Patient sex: M
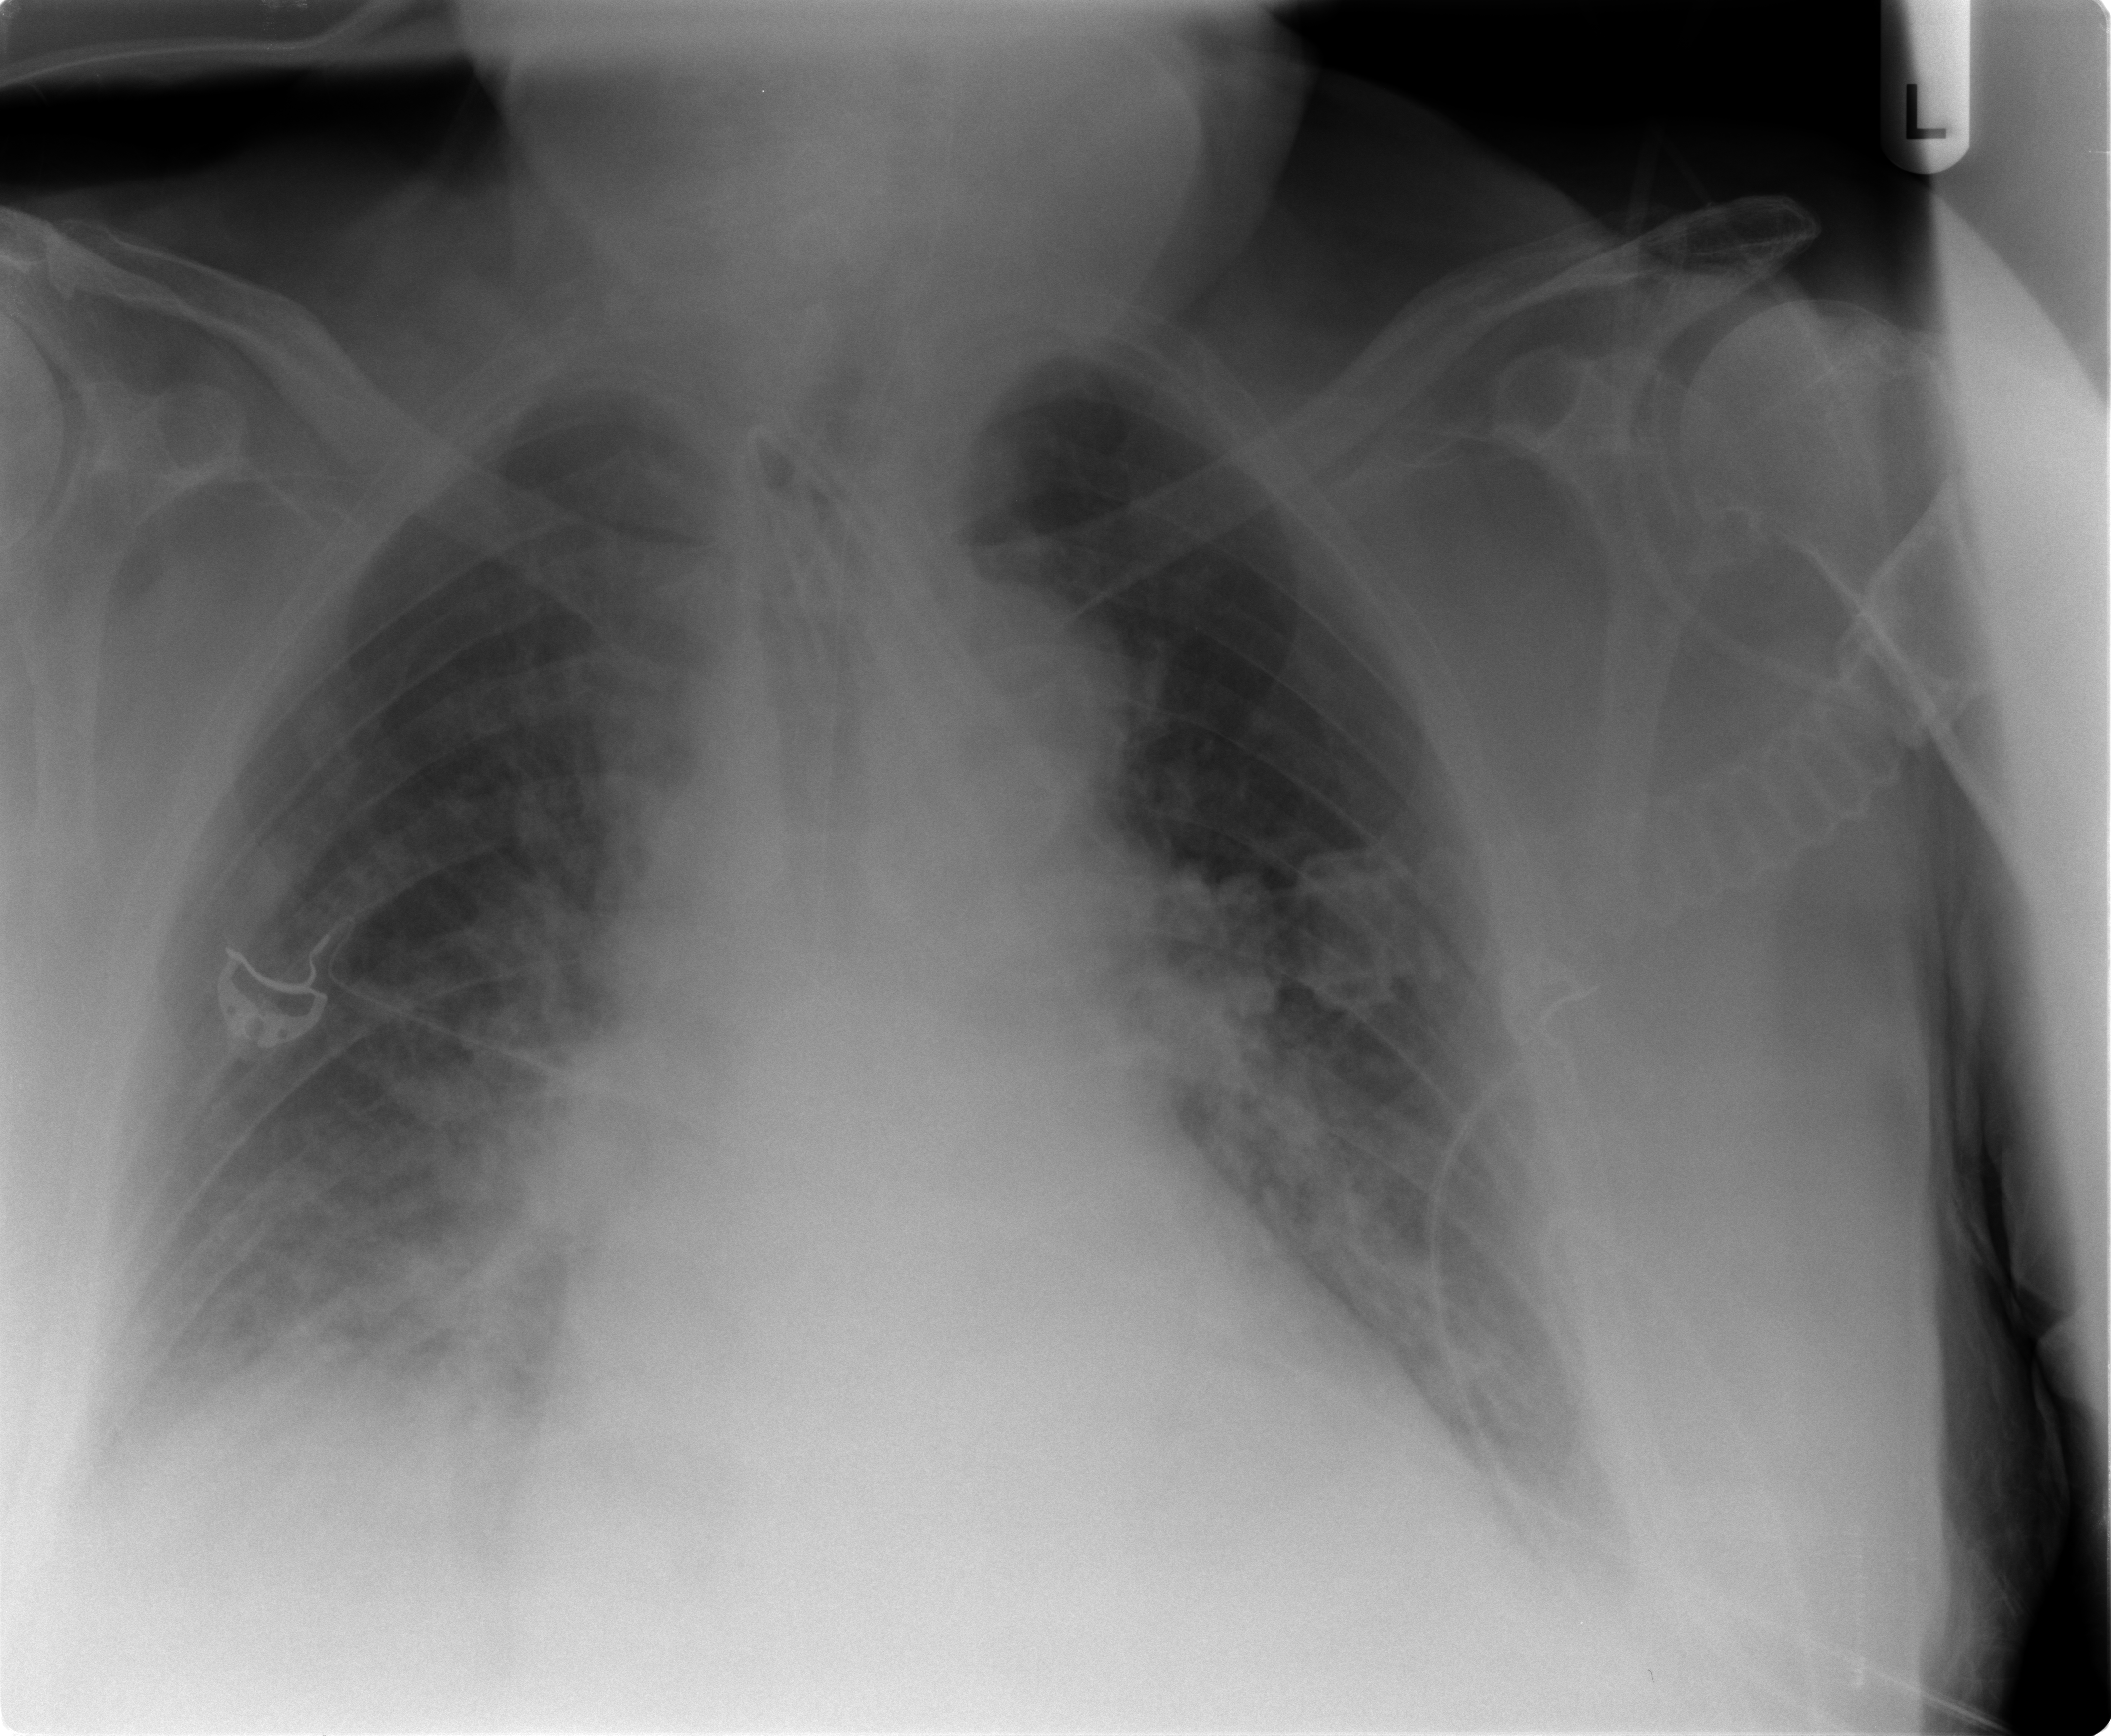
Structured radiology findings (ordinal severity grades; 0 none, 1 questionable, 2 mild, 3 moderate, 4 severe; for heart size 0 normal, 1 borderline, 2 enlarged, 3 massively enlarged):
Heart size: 2
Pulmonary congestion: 2
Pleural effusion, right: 2
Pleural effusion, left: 2
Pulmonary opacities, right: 0
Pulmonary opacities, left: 0
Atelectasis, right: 2
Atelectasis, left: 2